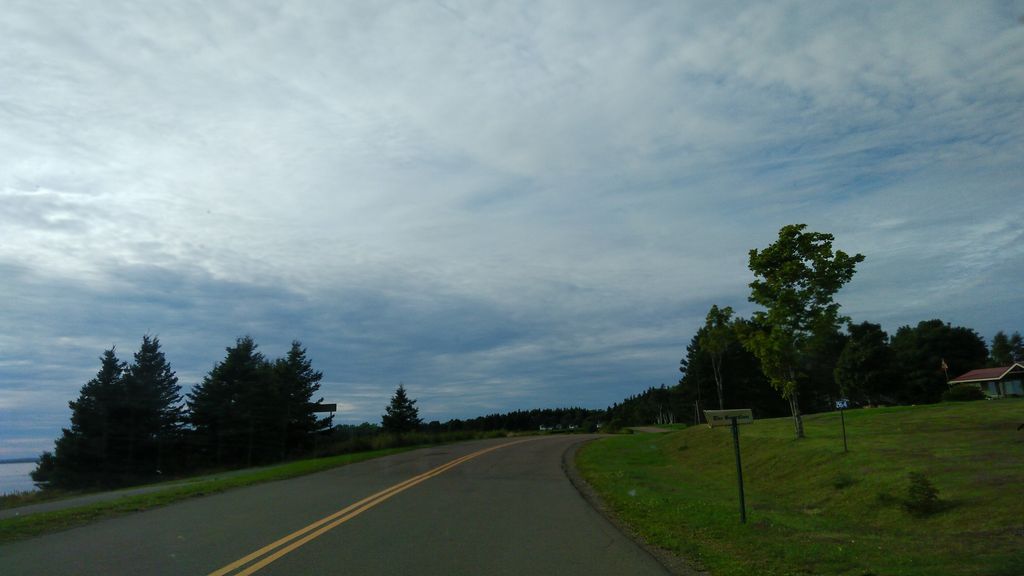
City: charlottetown